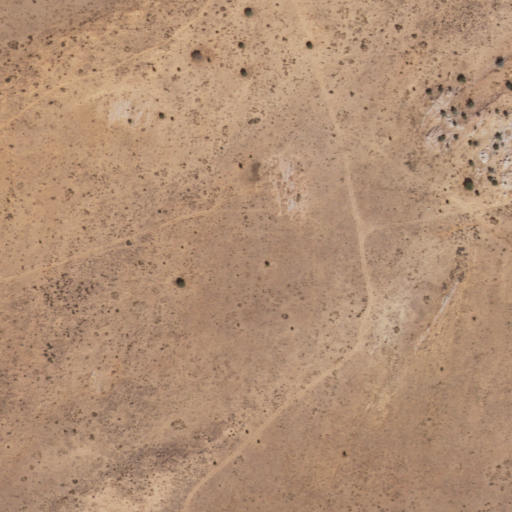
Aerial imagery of plain(s) in Arizona named Kaibito Plateau containing shrub and grassland